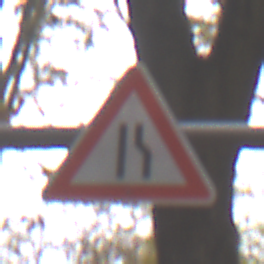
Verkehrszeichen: EinseitigVerengteFahrbahnRechts
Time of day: Midday
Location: Outdoor (Nature)
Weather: Overcast
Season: NotSpecified
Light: Natural